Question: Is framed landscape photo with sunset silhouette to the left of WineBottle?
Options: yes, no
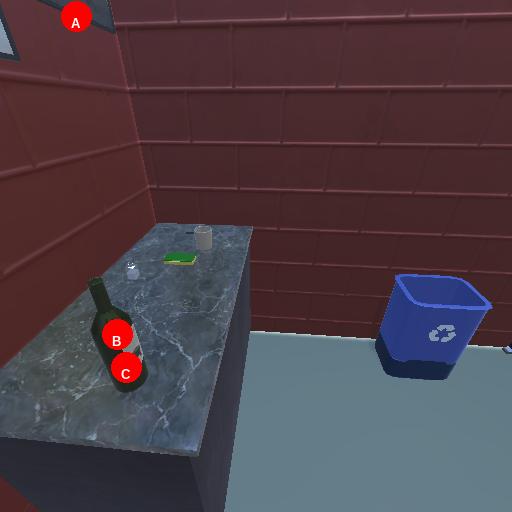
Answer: yes